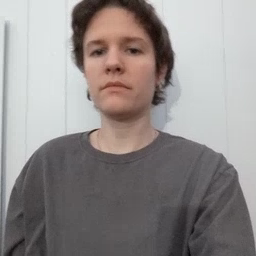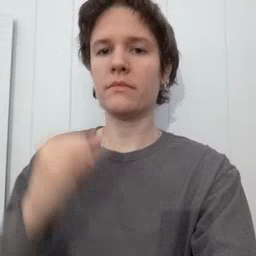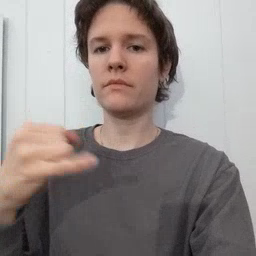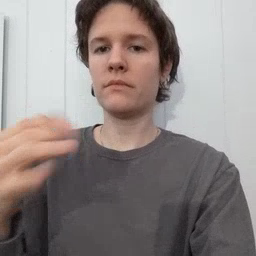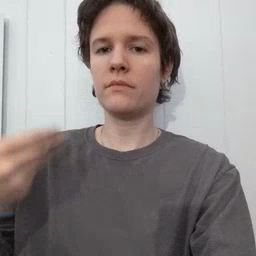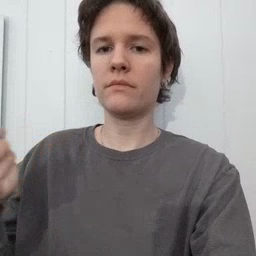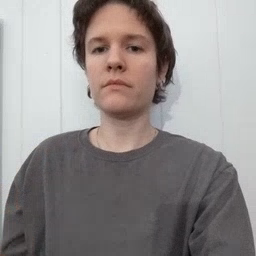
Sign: jeans